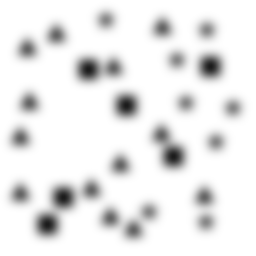
Squares: 6
Triangles: 13
Stars: 8
Total shapes: 27